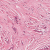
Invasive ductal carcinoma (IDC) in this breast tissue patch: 1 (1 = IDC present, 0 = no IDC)